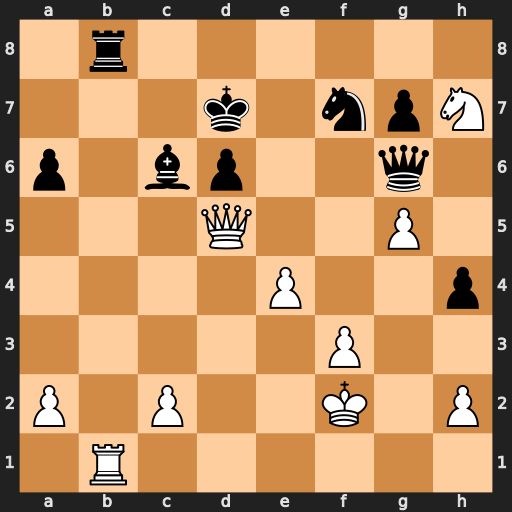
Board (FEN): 1r6/3k1npN/p1bp2q1/3Q2P1/4P2p/5P2/P1P2K1P/1R6
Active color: w
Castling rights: -
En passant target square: -
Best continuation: Rxb8 Bxd5 Nf8+ Kc7 Nxg6 Kxb8 exd5